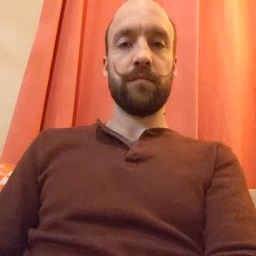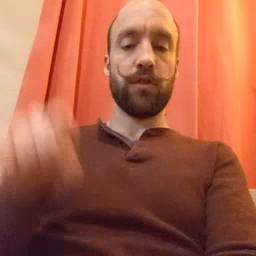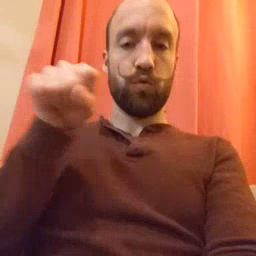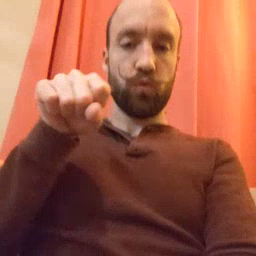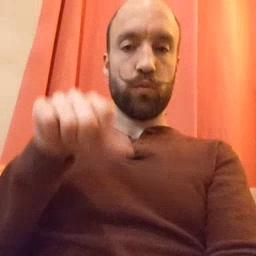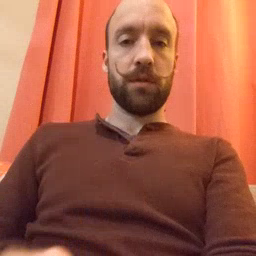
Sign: shoe